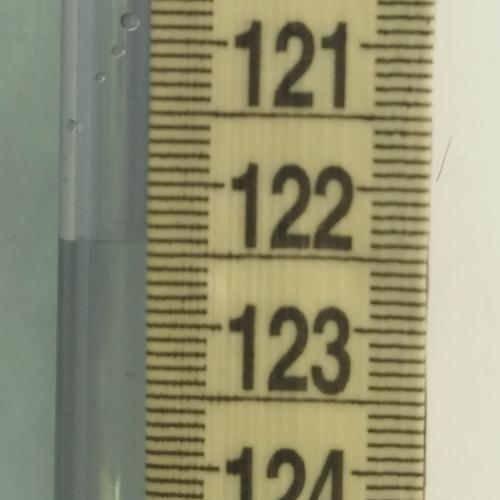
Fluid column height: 122.4 cm